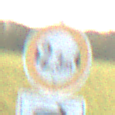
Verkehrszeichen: TatsaechlicheBreite2Komma3
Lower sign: RichtungsangabeDurchPfeile5
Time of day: SunriseSunset
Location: Outdoor (Nature)
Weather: PartlyCloudy
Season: NotSpecified
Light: Natural